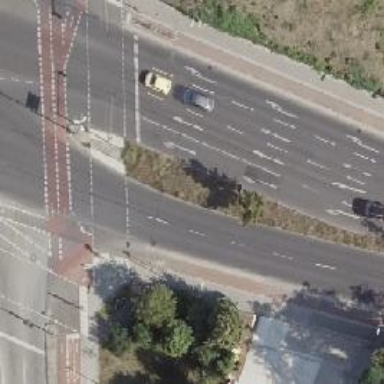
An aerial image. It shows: Secondary road with asphalt surface. There is cycle track on the right side.